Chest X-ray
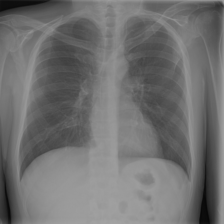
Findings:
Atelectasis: negative
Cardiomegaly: negative
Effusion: negative
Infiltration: negative
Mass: negative
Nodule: negative
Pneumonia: negative
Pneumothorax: negative
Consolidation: negative
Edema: negative
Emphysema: negative
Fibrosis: negative
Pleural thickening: negative
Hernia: negative